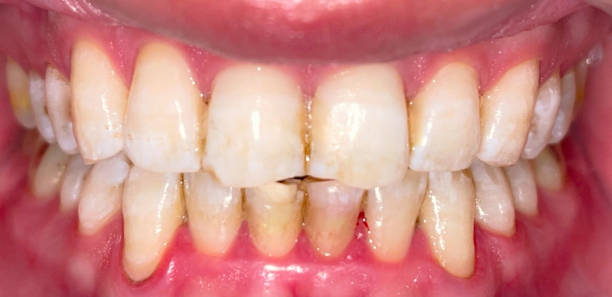
Condition: Calculus